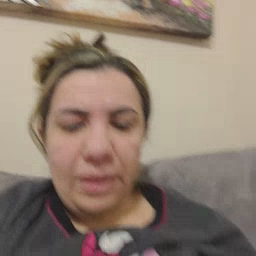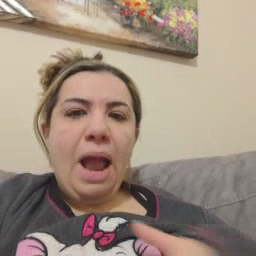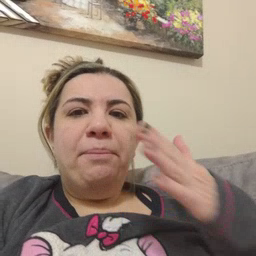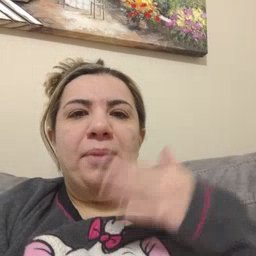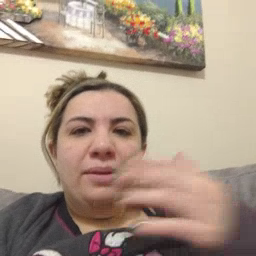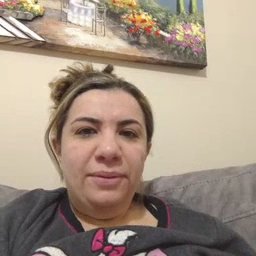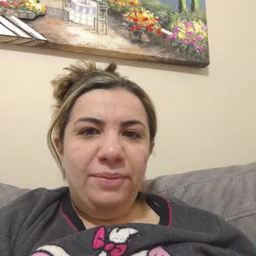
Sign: happy